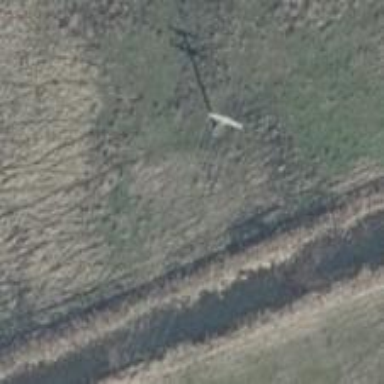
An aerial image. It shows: Power pole.